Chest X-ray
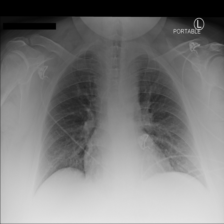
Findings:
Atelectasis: negative
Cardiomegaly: negative
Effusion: negative
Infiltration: negative
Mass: negative
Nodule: negative
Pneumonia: negative
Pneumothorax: negative
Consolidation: negative
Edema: negative
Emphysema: negative
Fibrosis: negative
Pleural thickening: negative
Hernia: negative